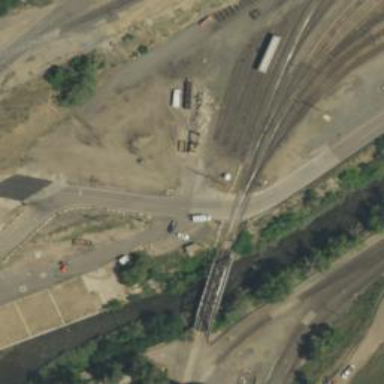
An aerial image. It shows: Level crossing with lights on the railway.